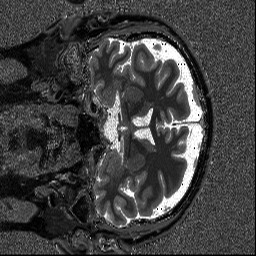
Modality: T1map
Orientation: coronal
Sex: male